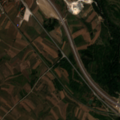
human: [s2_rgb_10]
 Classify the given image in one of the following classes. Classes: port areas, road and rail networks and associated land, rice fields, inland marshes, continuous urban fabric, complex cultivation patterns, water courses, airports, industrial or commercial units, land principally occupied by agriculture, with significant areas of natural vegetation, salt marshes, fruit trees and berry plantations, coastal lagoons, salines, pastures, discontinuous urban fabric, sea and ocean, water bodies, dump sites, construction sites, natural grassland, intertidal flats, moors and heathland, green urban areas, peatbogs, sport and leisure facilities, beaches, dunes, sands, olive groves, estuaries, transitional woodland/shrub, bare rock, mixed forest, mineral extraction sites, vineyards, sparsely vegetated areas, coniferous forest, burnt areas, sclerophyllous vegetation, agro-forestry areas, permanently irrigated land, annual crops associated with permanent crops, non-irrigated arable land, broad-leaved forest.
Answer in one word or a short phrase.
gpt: non-irrigated arable land, complex cultivation patterns, land principally occupied by agriculture, with significant areas of natural vegetation